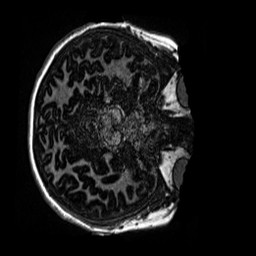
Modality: MP2RAGE
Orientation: axial
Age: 11
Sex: female
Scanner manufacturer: siemens
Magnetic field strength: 3 T
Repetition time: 4 s
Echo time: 0.00299 s